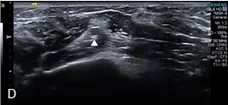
A swollen fascicle (arrowhead) proximal to the constriction.
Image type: radiology (ultrasound)